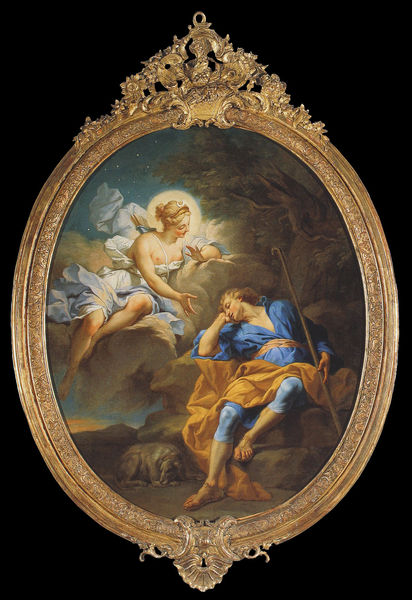
Titel: Diana und Endymion
Künstler: Jean Restout
Institution: Indianapolis, Museum of Art
Schlagwörter: baum, blau, blätter, gemälde, himmel, mann, schlaf, weiß, wolken, gelb, braun, bunt, busen, frau, hell, nacht, schwarz, gürtel, hund, wolke, bibel, falten, rahmen, silber, stein, bild, hände, spiegel, öl, natur, gewand, gold, wald, oval, stock, engel, brüste, schlafen, stab, fels, füsse, ölgemälde, banner, ornamente, verzierung, aufstützen, fuss, traum, sterne, scherpe, reichen, göttin, heiligenschein, hmmel, heilig, hirte, schäfer, ziege, kummerbund, walt, gemme, schläfer, barbusig, hodensack, ofal, hime, schäfe, assymmetrisch, romantil